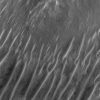
Atmospheric dust classification: not_dusty